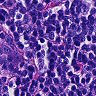
Metastatic tissue present: no